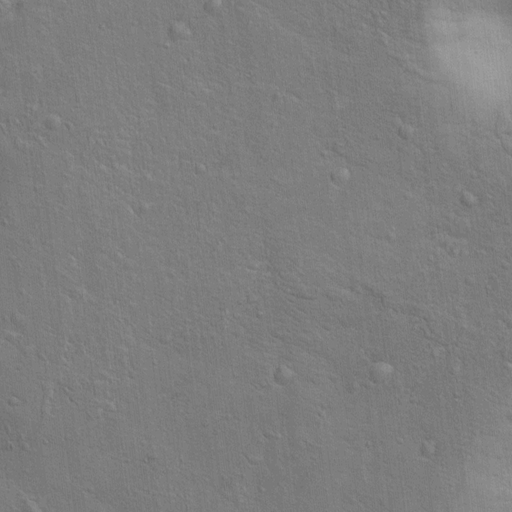
Classes present: Background, Cone